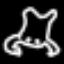
Label: frog